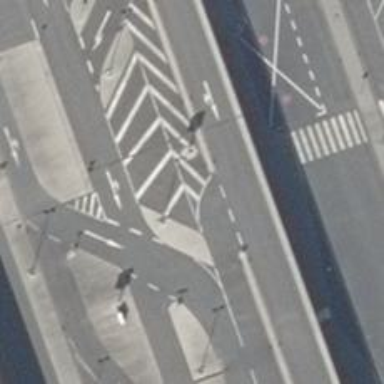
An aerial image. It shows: Uncontrolled zebra crossing on the road.